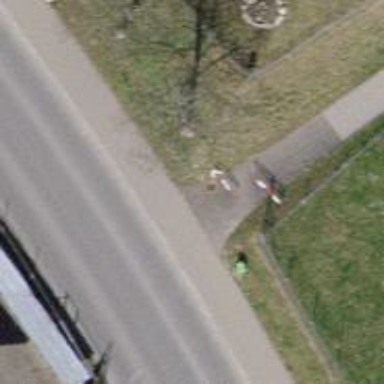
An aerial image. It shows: Cycle barrier.